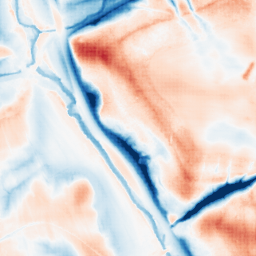
Category: edge_preserving
Decomposition family: guided
Decomposition parameters: radius: 16
eps: 0.1
Upsampling method: sinc_blackman
Upsampling parameters: scale: 8
kernel_size: 16
Upsampling scale: 8